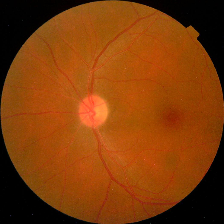
Diabetic retinopathy grade: No DR